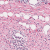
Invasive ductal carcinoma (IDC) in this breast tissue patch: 1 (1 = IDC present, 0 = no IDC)